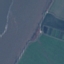
Label: River